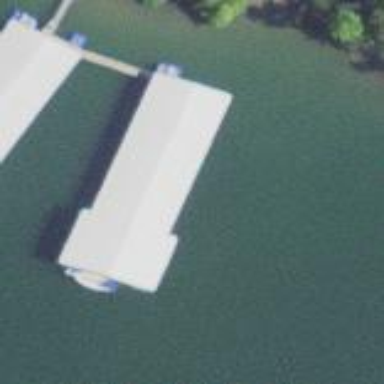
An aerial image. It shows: Boathouse building.